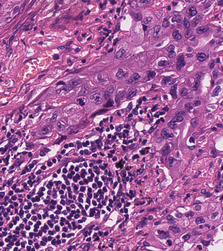
Tumor epithelial tissue: yes
Tumor-associated stroma tissue: yes
Normal tissue: no